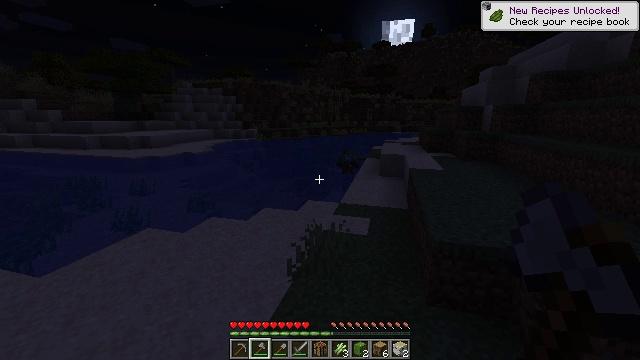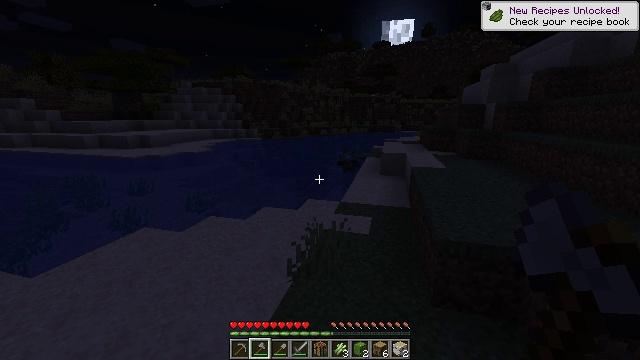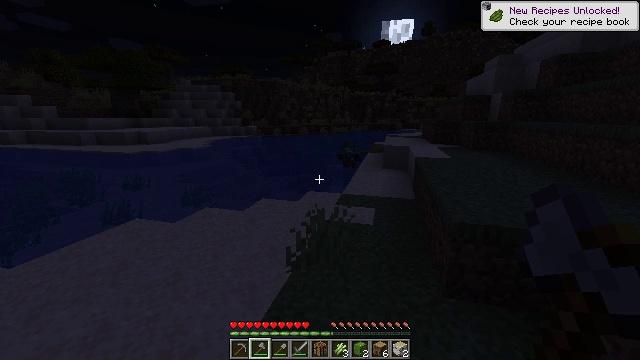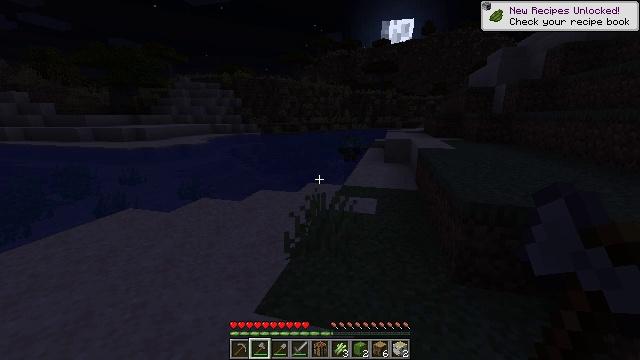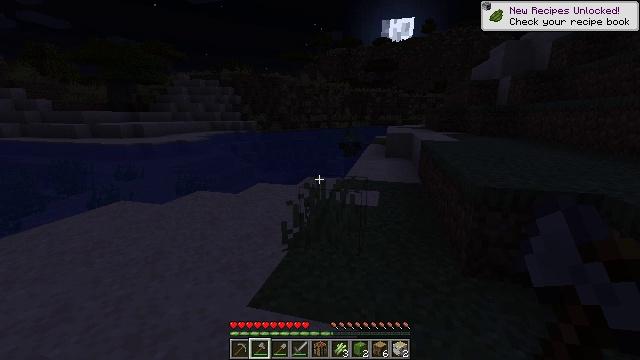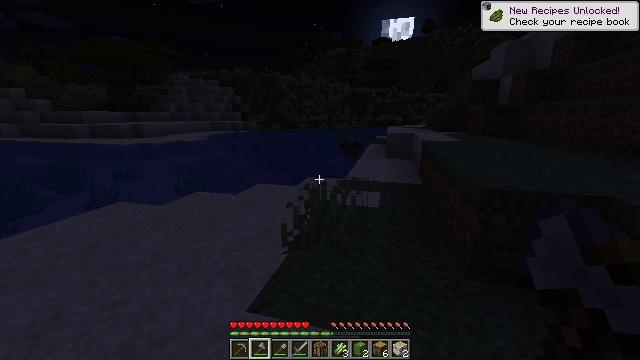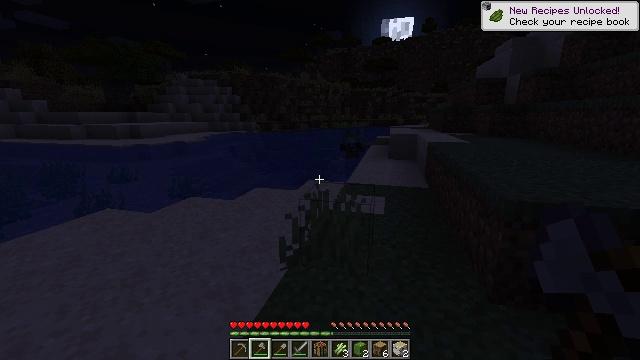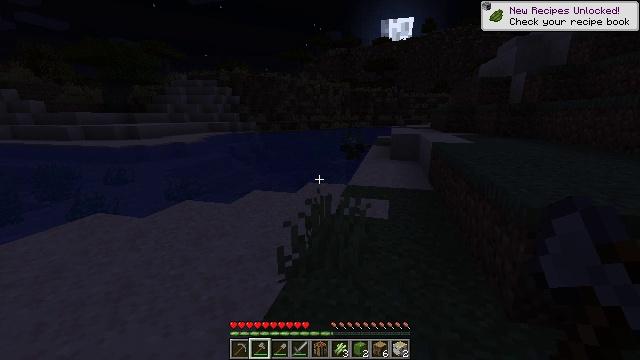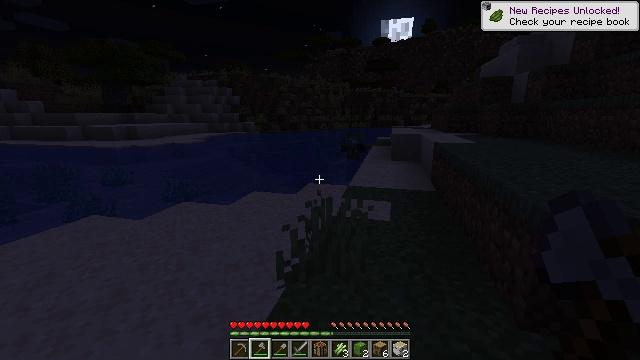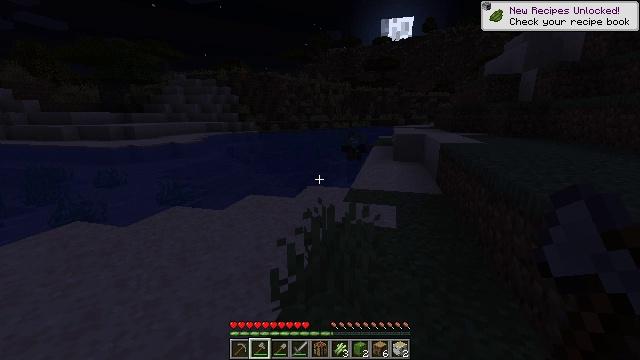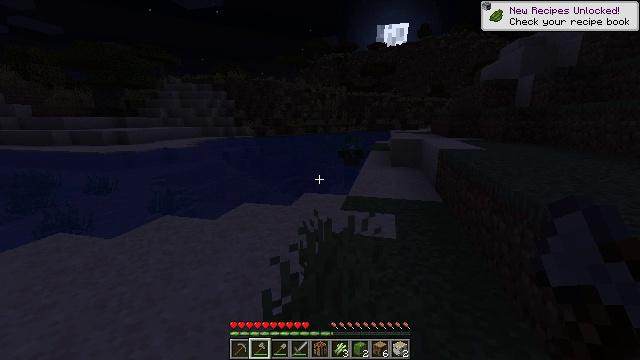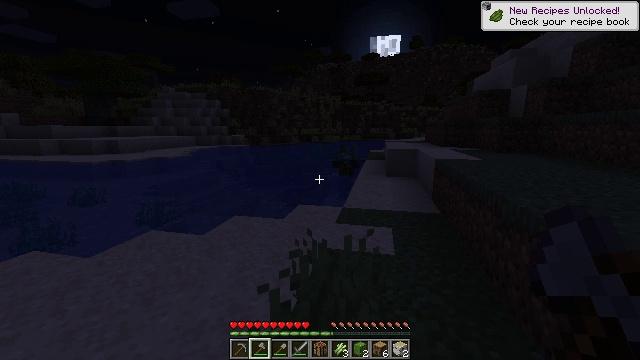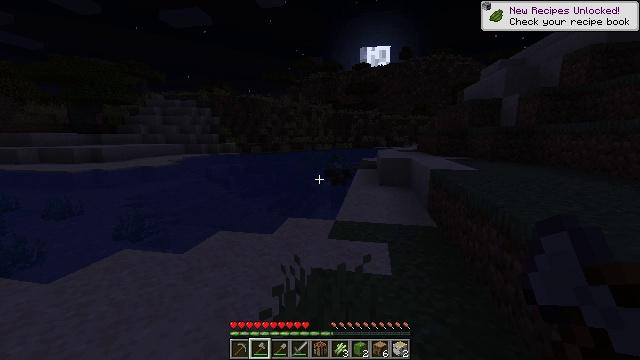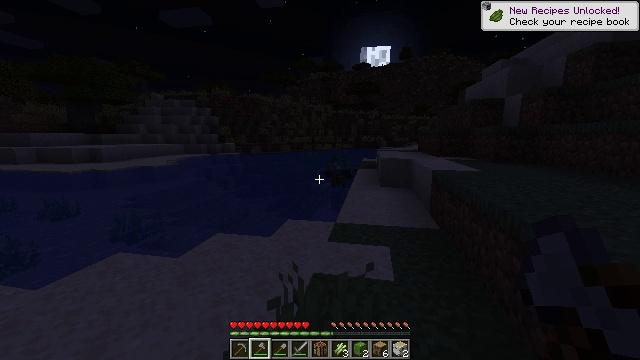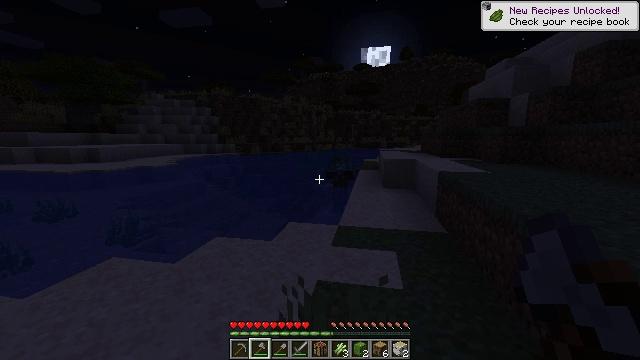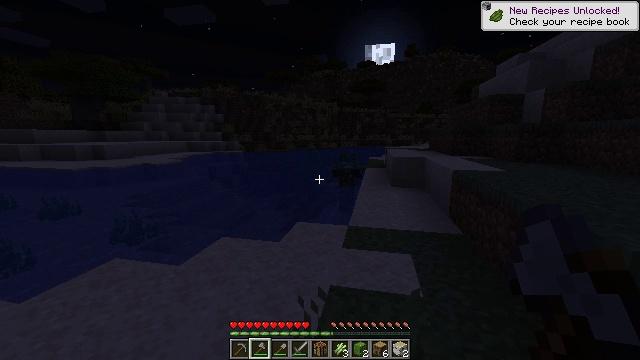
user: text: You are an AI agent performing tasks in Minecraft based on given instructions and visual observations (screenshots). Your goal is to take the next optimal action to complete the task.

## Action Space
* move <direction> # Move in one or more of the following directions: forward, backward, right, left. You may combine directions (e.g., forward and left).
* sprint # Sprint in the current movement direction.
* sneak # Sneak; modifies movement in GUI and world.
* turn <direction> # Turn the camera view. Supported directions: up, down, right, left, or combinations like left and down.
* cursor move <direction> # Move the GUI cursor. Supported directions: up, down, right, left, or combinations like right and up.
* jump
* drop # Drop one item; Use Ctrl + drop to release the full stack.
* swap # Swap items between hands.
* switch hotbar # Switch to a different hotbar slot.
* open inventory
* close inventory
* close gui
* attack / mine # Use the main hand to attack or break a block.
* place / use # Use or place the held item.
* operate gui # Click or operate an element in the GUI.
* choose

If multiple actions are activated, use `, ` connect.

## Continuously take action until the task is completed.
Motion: motion action
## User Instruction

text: Mine sand by the water.
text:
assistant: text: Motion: move forward
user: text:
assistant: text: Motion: move forward
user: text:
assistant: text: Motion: move forward
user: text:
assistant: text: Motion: move forward
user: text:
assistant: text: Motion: move forward
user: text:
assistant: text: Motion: move forward
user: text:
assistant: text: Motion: move forward
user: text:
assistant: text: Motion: move forward
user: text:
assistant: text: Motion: move forward
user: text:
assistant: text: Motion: move forward, turn up
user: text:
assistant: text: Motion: move forward, turn right and up
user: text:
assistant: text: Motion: move forward, turn right and up
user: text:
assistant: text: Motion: move forward and move left
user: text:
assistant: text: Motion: move forward and move left
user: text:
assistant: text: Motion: move forward and move left
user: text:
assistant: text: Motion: move forward and move left, turn left and down
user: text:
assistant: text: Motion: move forward and move left, turn left and down
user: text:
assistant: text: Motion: move forward and move left, turn left and down
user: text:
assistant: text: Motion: move forward, turn left
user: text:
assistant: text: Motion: move forward, turn left
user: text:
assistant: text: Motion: move forward, turn left
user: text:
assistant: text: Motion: move forward
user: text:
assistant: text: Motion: move forward
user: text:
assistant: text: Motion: move forward, turn right
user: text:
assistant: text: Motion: move forward, turn right and down
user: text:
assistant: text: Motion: move forward, turn right and up
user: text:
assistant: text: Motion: move forward, turn right
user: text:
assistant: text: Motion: move forward
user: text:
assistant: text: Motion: move forward
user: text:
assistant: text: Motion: move forward